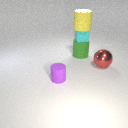
large yellow rubber cylinder above large green rubber cylinder